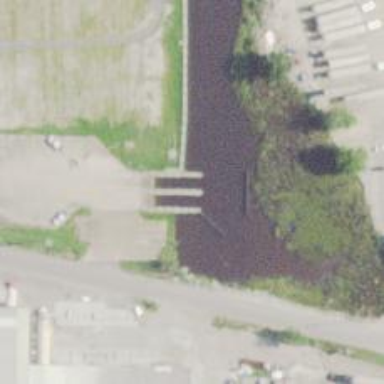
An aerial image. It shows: Slipway on leisure land.